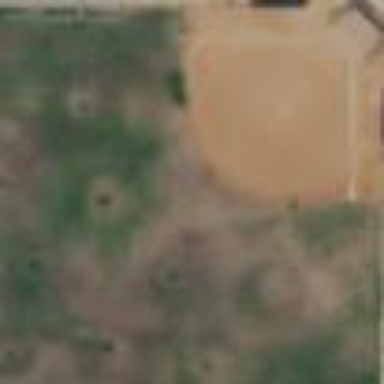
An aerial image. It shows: Baseball pitch for leisure and sports activities.